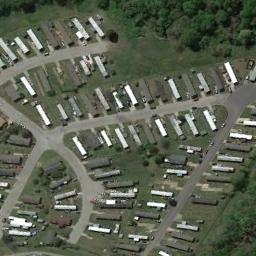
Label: mobile_home_park